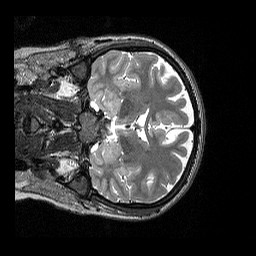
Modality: T2w
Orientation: coronal
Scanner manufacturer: siemens
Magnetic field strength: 3 T
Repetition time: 2.5 s
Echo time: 0.441 s